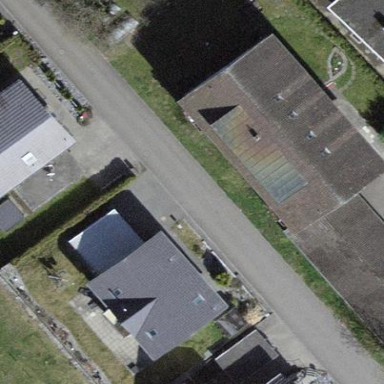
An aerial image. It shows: Apartment building with tile roof.